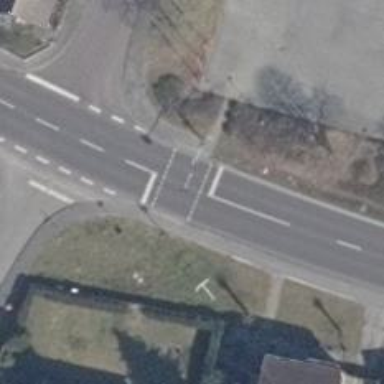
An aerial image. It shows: Crossing with traffic signals.